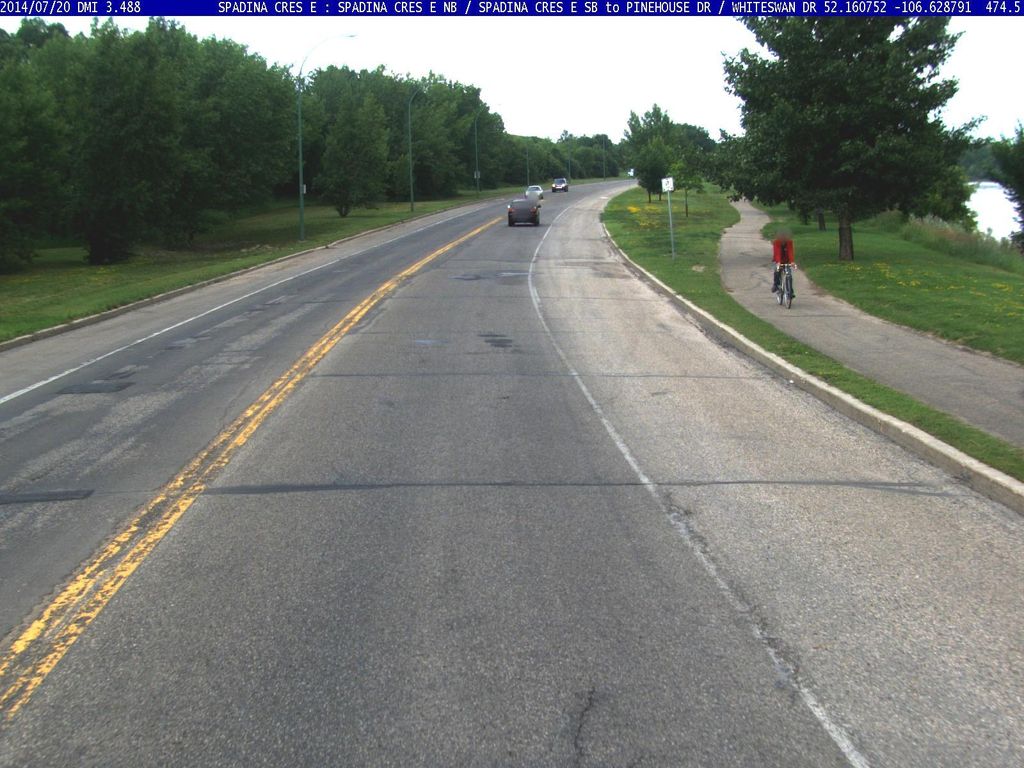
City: saskatoon